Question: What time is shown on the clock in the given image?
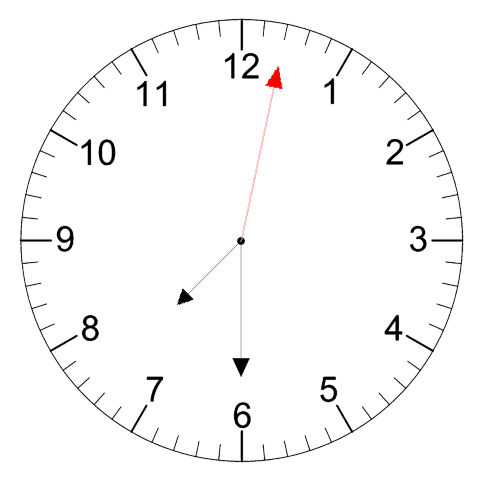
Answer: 07:30:02